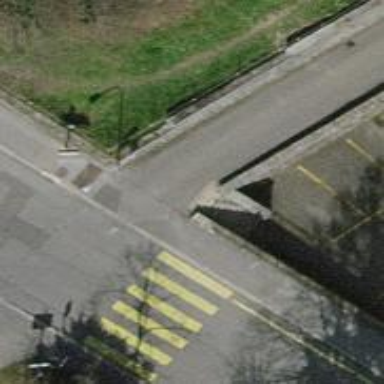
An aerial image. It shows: Footway surfaced with paving stones.